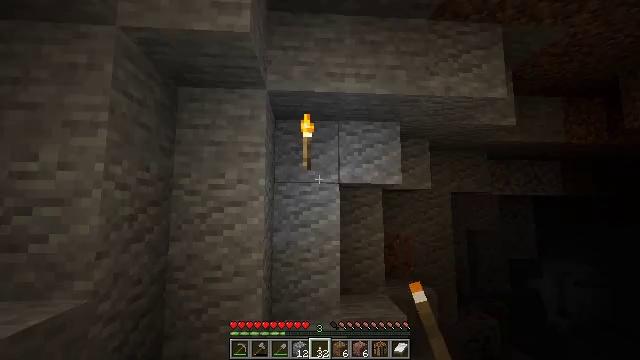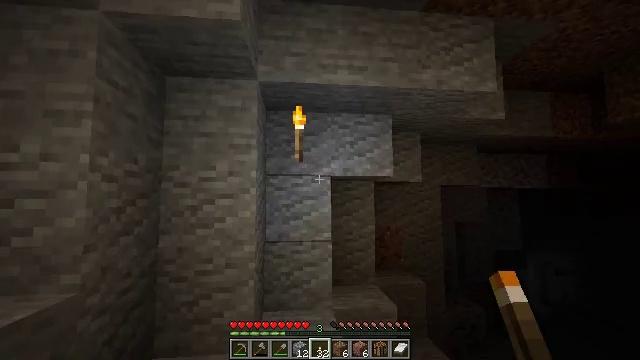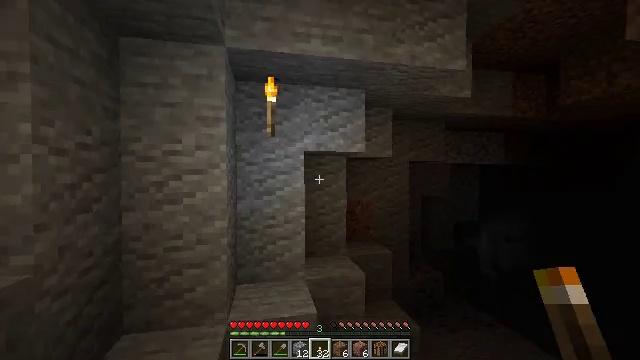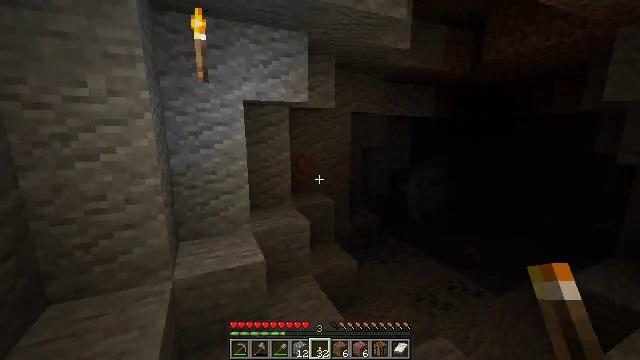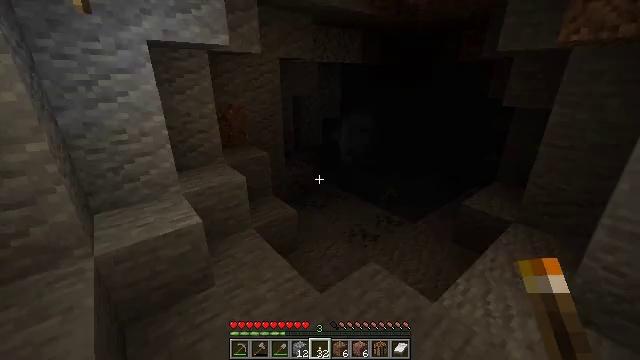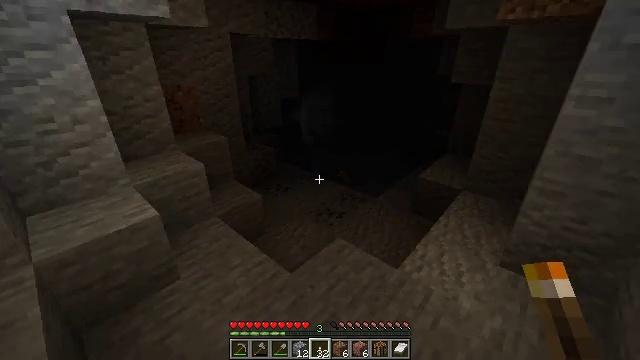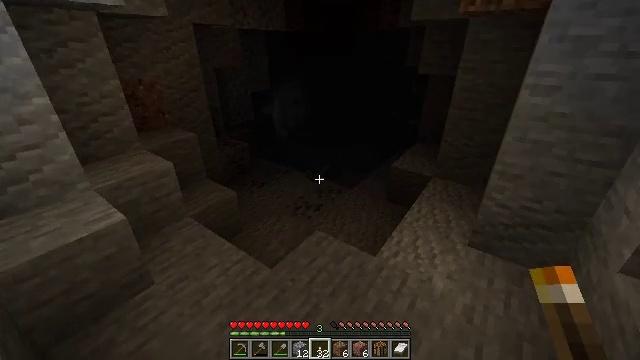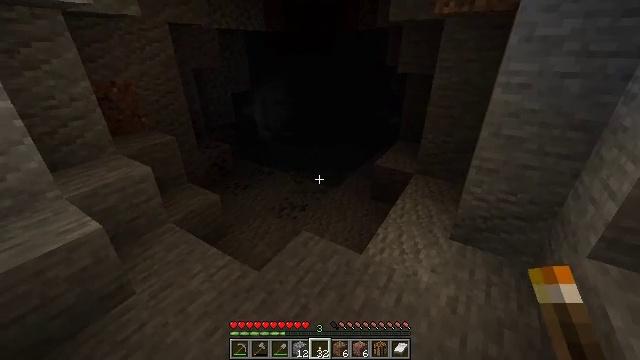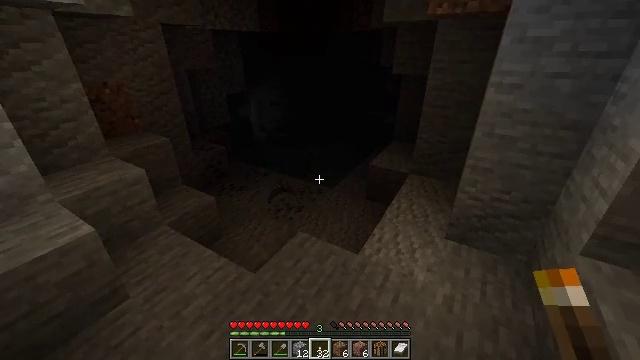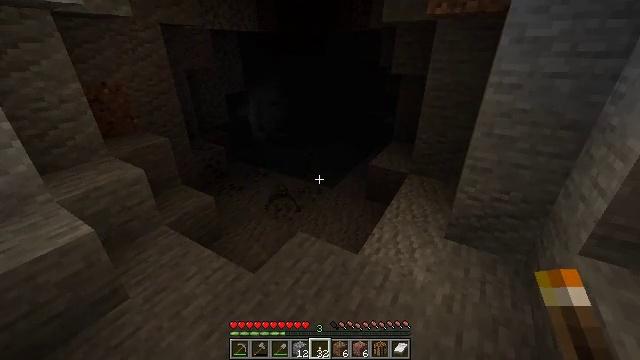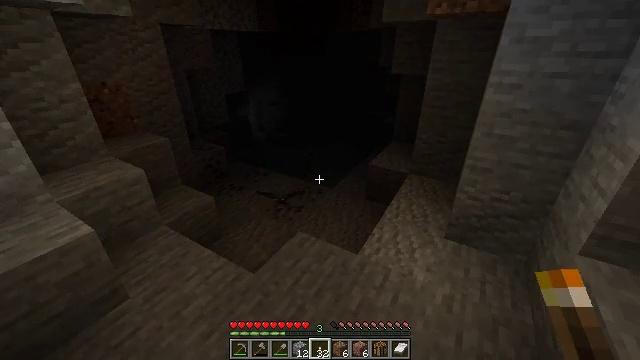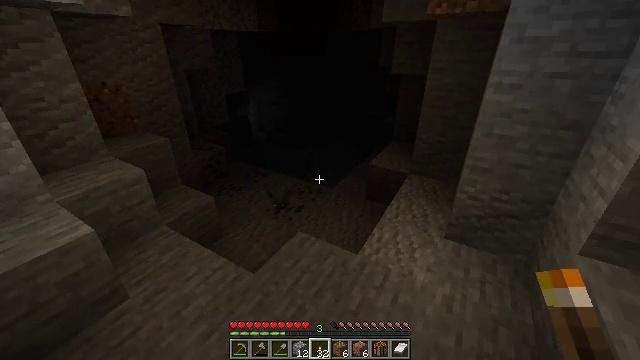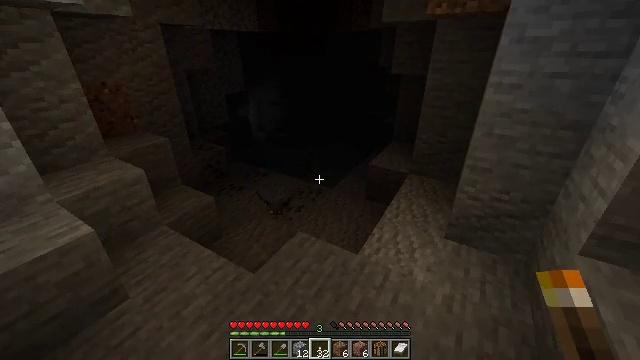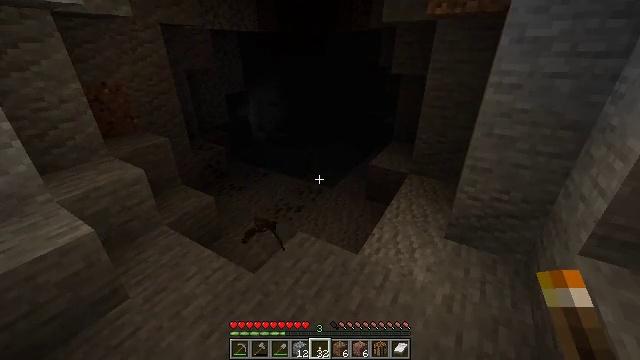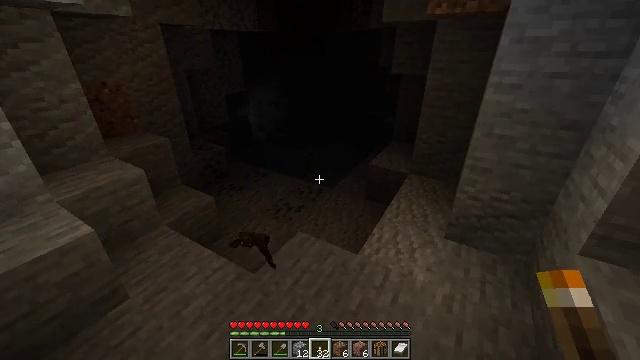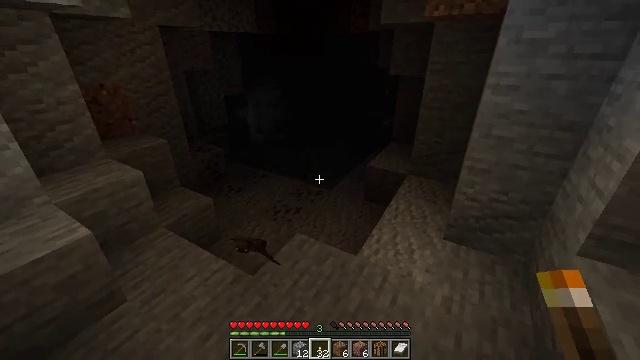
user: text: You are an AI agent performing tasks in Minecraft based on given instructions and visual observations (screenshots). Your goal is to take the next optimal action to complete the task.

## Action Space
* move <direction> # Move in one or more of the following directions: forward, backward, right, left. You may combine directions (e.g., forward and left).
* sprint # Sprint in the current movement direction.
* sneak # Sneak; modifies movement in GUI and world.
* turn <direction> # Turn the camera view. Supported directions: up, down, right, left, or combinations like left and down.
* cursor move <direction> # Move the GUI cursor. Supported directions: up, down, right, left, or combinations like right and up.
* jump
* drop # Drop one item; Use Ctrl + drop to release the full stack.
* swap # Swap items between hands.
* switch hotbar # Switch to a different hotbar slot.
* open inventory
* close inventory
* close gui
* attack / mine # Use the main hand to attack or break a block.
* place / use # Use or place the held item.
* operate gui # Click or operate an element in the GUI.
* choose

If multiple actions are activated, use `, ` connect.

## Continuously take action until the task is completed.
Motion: motion action
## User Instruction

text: Hunt a bat.
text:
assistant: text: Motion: turn right and down
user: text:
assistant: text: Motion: turn right and down
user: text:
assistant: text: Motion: turn right and down
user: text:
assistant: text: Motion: turn right and down
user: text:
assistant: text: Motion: turn right and down
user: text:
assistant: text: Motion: turn right and down
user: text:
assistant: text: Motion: turn right
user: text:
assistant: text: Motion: turn right
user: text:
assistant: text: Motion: no_op
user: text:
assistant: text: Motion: no_op
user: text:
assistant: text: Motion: no_op
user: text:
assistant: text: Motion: no_op
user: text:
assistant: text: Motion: no_op
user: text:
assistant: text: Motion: no_op
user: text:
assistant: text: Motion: no_op
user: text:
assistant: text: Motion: no_op
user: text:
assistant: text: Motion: no_op
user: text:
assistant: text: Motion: no_op
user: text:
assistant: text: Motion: no_op
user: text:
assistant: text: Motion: no_op
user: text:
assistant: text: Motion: no_op
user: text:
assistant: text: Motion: move forward
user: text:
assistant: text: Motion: move forward
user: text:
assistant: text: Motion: move forward
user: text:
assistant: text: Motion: no_op
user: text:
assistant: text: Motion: no_op
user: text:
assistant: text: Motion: no_op
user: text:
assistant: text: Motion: turn left and down
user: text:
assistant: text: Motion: turn down
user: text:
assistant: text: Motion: turn down